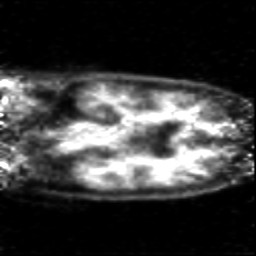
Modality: PET
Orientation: coronal
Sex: male
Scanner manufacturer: siemens